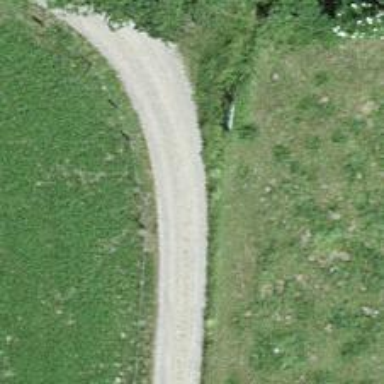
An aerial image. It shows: Gravel track with grade 2 quality.